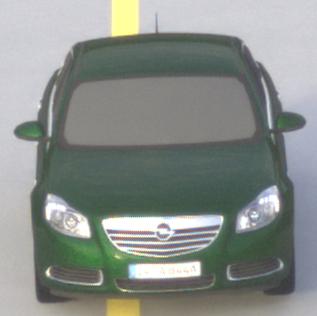
Make: Opel
Model: Insignia 1.6
Detailed model: Insignia (A) Notch Back
Model produced from: 2008/11
Model produced until: 2008/12
Doors: 4
Color: green
Road condition: dry road
Daytime: morning or afternoon
Contrast: medium contrast